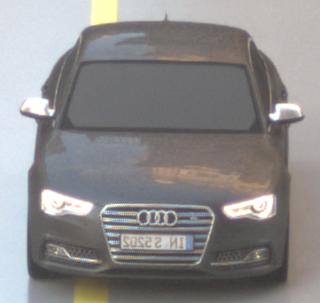
Make: Audi
Model: S5
Detailed model: F5
Model produced from: 2016
Model produced until: 2019
Doors: 2
Color: gray
Road condition: wet road
Daytime: sunrise or sunset
Contrast: low contrast